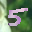
Label: 5